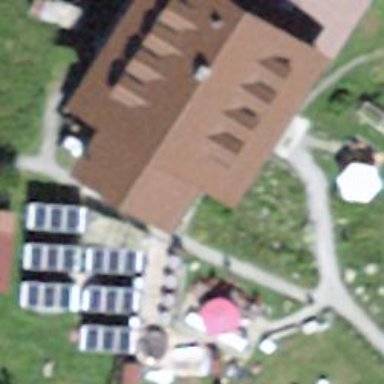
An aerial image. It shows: Hotel.